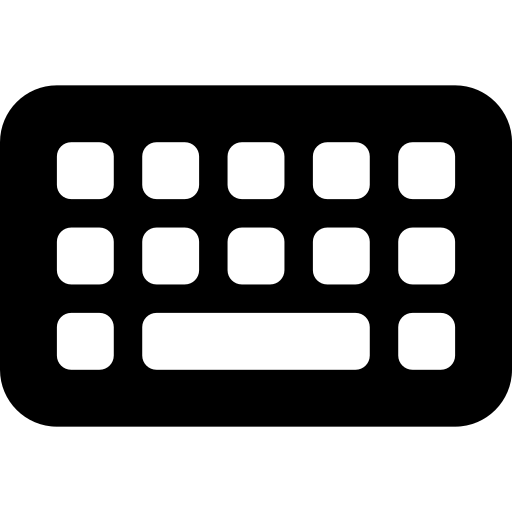
Tags: icon, FontAwesome, fa-icon, solid, keyboard